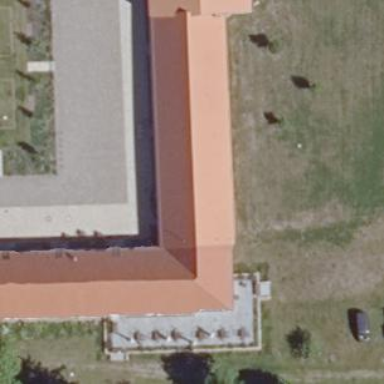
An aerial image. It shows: Building.